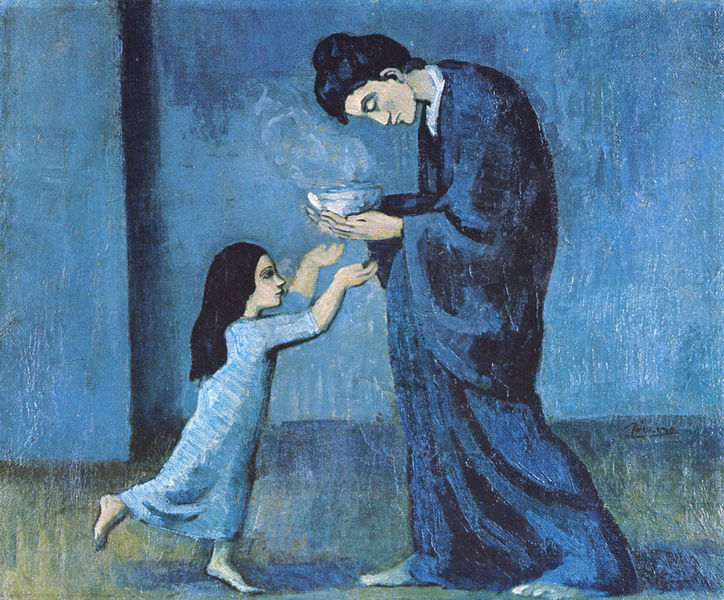
Titel: Die Suppe
Künstler: Pablo Ruiz Picasso
Standort: Toronto
Institution: Privatsammlung
Schlagwörter: blau, kopf, schatten, umhang, menschen, mädchen, frau, getränk, grau, kleid, schwarz, weiss, trinken, wand, arm, arme, falten, halten, schale, schüssel, teller, trauer, hände, signatur, pastos, rauch, boden, gewand, haare, kind, mutter, tochter, gebeugt, hellblau, ecke, heiß, mauer, linien, füsse, pastös, dampf, tee, barfuss, krank, unterschrift, fuss, gefäss, blautöne, linie, lauf, medizin, genesung, picasso, hilfe, hunger, suppe, heilung, kranke, armut, trinkschale, helfen, hungrig, bringen, blauton, periode, dampfen, blaue phase, pablo picasso, arznei, blauer periode, gesenkter kopf